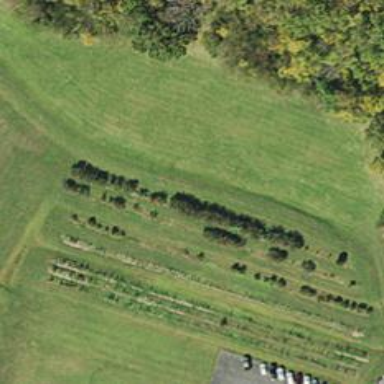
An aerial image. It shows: Orchard.